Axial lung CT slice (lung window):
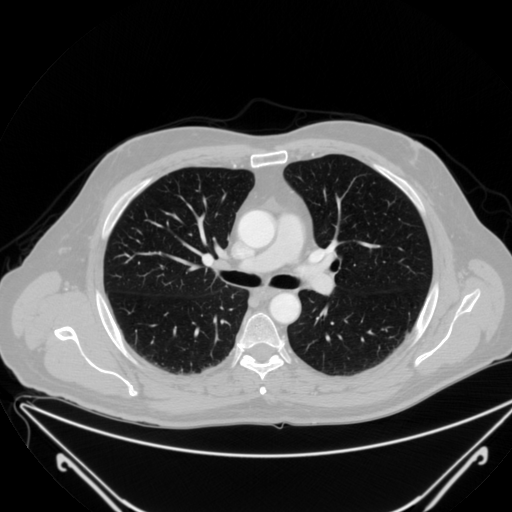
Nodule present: no